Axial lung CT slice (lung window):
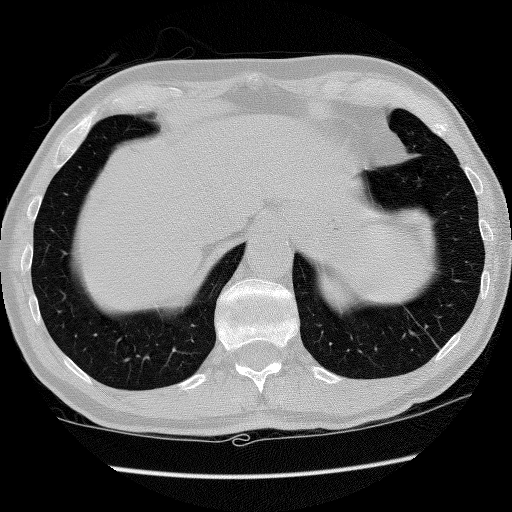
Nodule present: no